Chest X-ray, PA view. Patient: 29 years old, sex F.
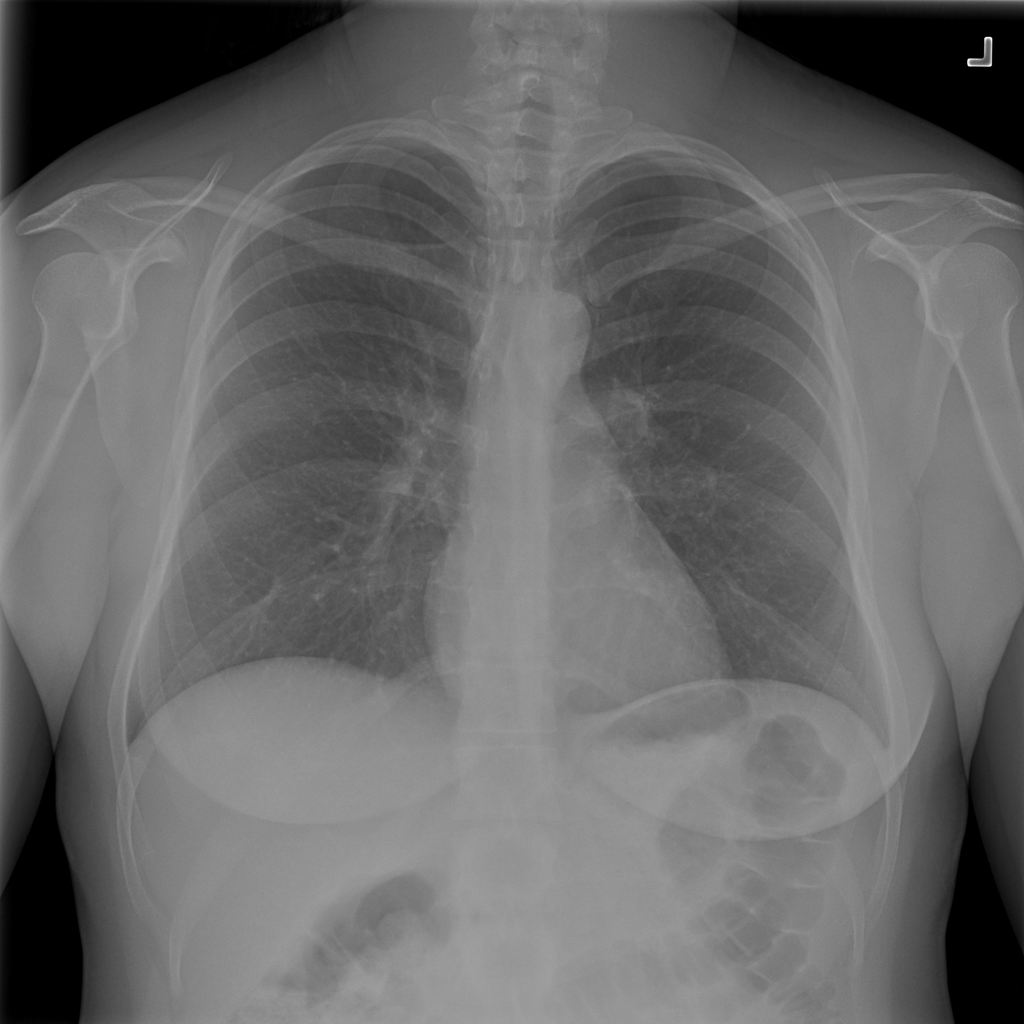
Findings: No Finding